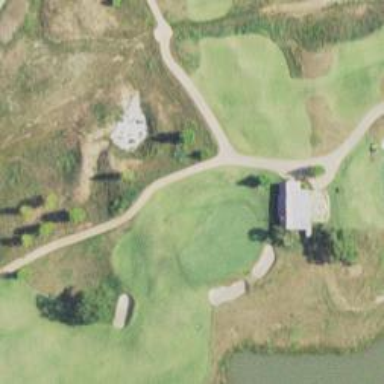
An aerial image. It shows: Footway that serves as golf path.